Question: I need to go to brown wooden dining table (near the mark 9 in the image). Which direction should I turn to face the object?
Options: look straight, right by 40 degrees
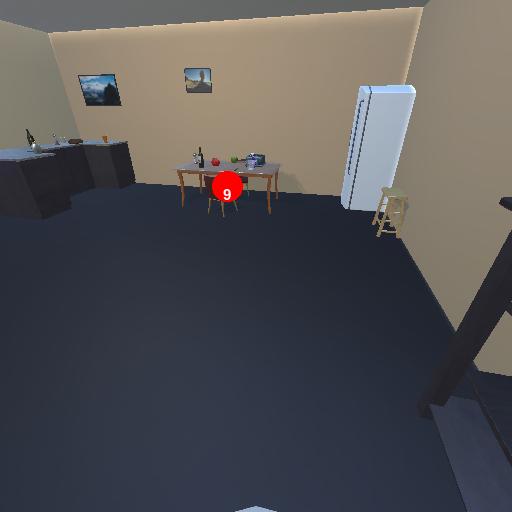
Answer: look straight